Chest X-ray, AP view. Patient: 16 years old, sex M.
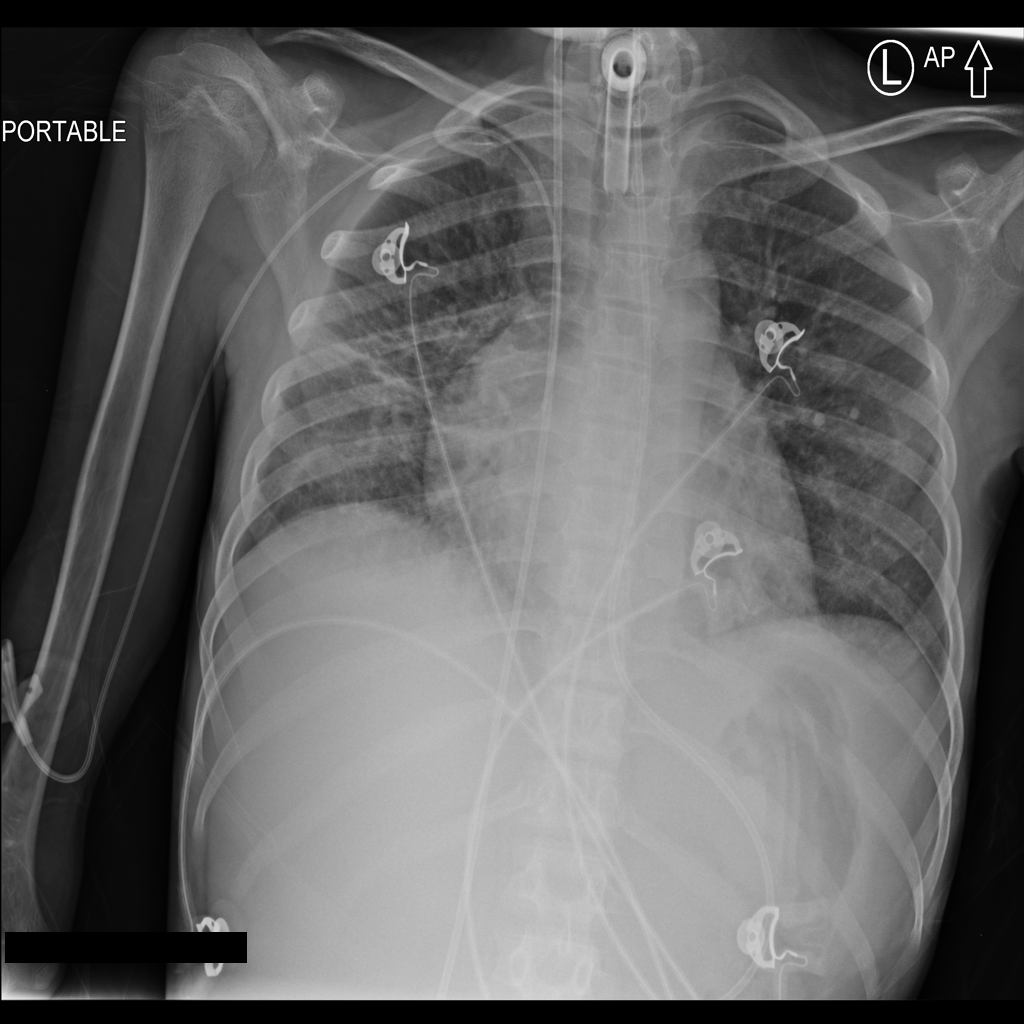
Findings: Atelectasis